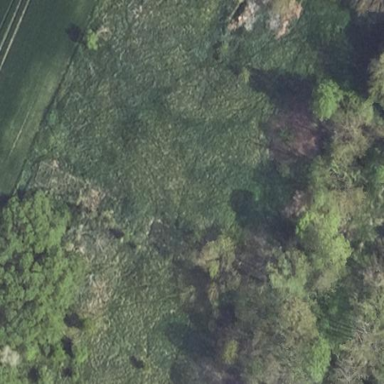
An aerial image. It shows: Patch of scrub vegetation.